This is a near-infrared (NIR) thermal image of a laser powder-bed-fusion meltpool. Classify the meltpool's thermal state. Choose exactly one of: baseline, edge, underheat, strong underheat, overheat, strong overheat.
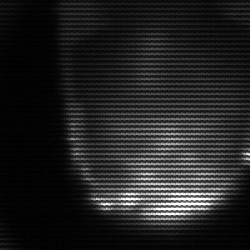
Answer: edge